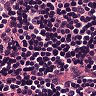
Metastatic tissue present: no